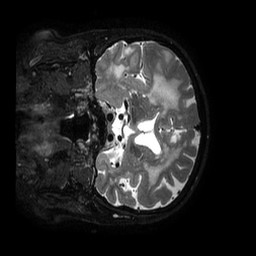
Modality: T2w
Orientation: coronal
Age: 72
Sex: female
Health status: ill
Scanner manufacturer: philips
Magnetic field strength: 3 T
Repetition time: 3.5 s
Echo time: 0.3 s